Field crop: maize
Growth stage: 2
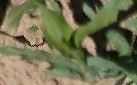
Species: maize